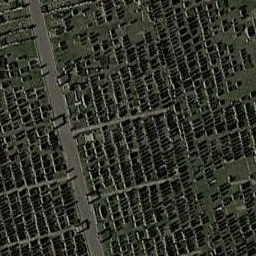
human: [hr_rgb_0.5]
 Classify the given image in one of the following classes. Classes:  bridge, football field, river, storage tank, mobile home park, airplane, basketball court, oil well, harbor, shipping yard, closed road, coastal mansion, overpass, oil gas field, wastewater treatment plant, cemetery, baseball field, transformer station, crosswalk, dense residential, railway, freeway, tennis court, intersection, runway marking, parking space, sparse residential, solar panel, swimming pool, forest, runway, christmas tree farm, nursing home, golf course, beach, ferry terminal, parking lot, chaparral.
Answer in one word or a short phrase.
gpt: cemetery